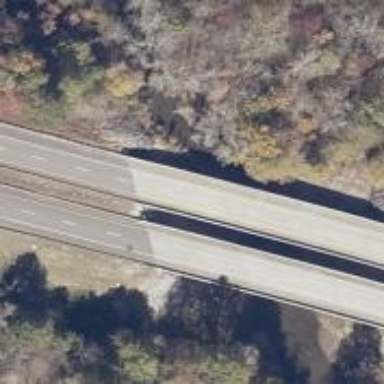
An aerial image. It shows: Bridge on trunk highway with dual carriageway.